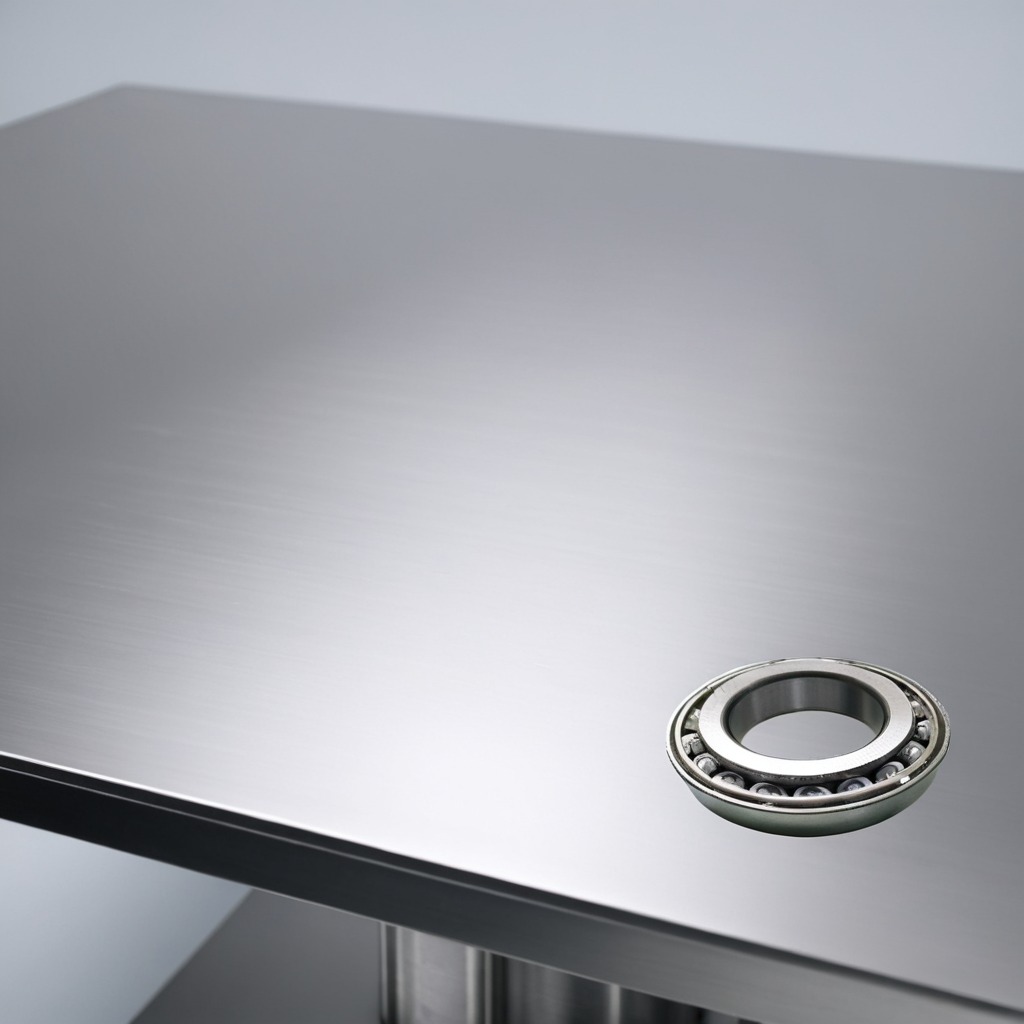
A metal ball bearing is lying on the stainless steel table in a high-end prototyping lab.